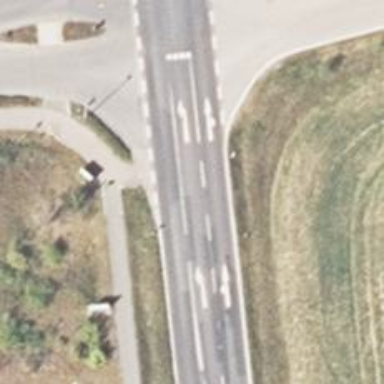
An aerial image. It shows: Secondary road with asphalt surface.